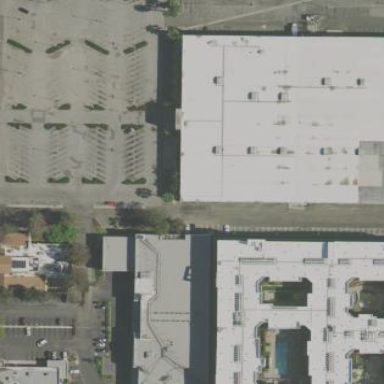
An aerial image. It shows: Asphalt parking surface.